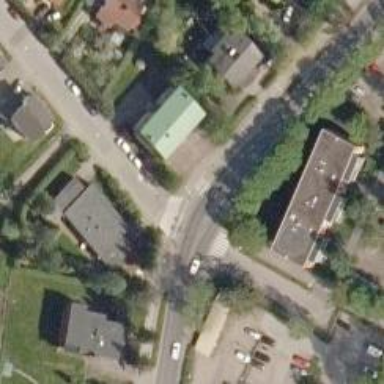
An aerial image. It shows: Road with "give way" sign.